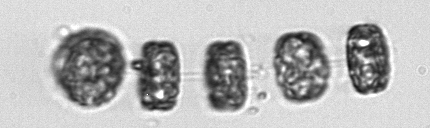
Label: Thalassiosira